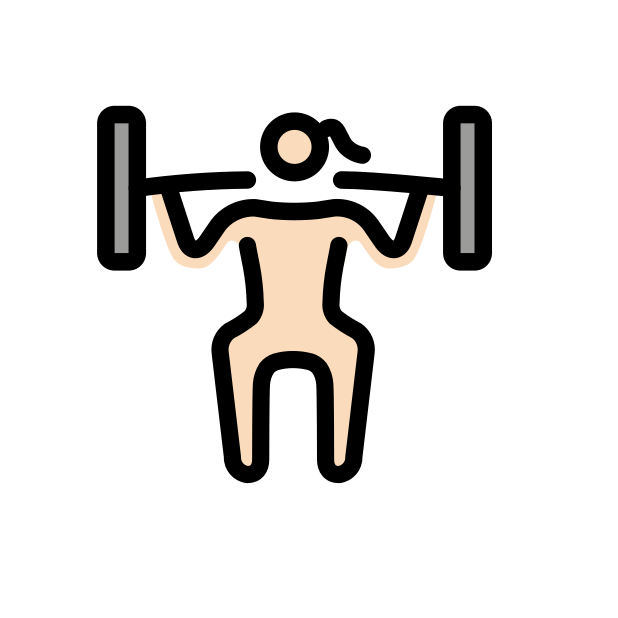
woman lifting weights: light skin tone